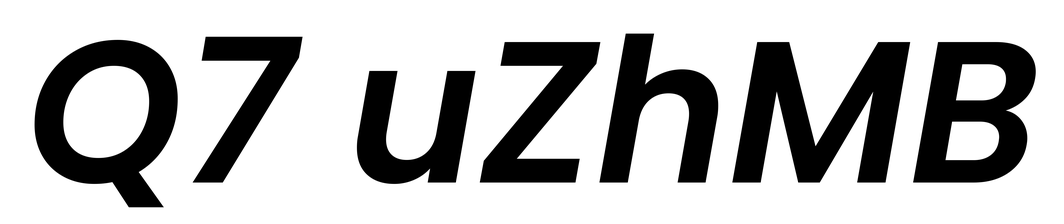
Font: Poppins-SemiBoldItalic